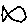
Label: fish